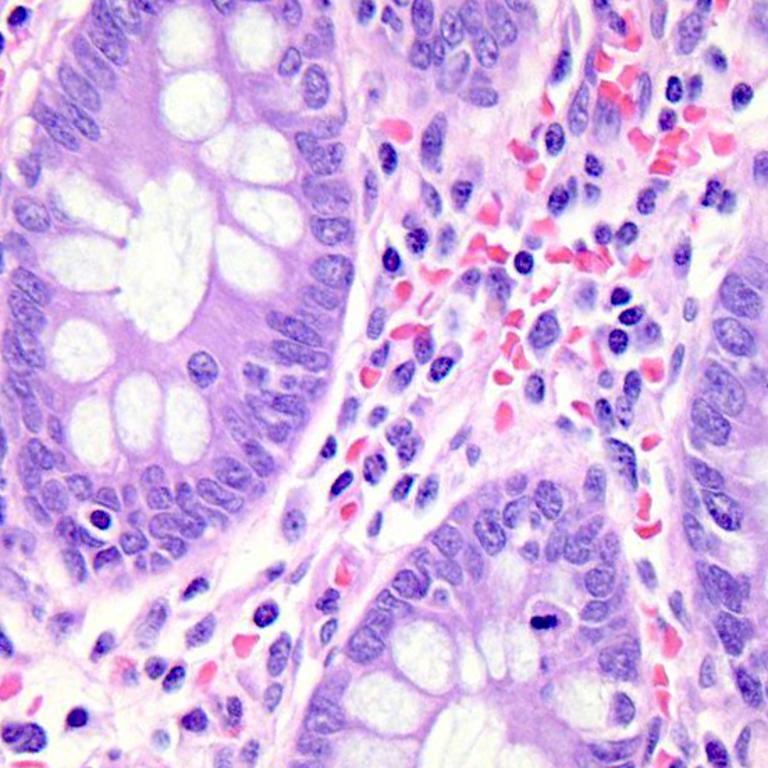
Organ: colon
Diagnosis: benign